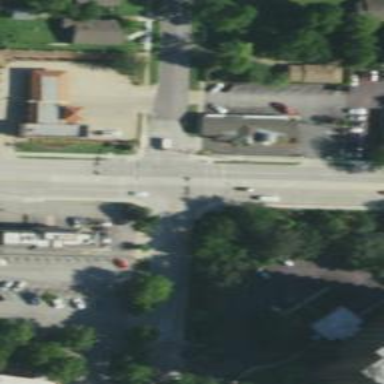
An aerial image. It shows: Residential road with separate sidewalk.